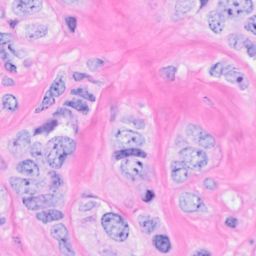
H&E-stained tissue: Breast